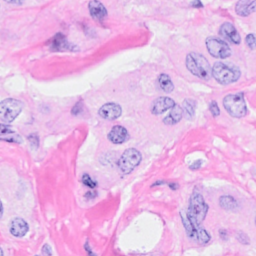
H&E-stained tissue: Breast